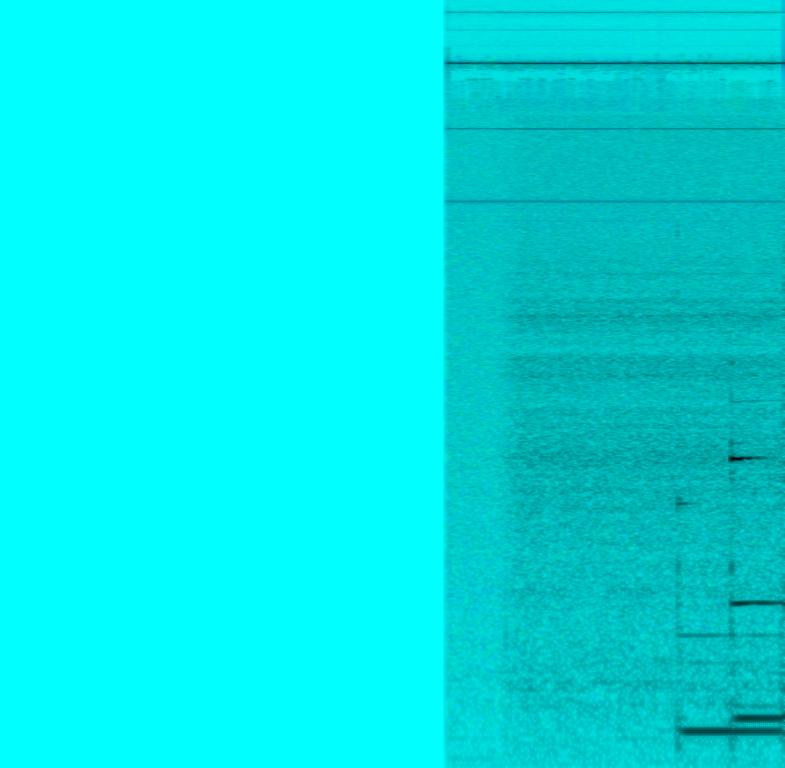
This excerpt can barely be called musical. It starts off with 6 seconds of silence, after which a white noise can be heard, followed by three notes played in the lower register of a marimba. All this leads me to believe that the three notes we heard have a jingle-like purpose before a TV show starts. You would also hear something similar when an elevator reaches a particular floor.